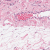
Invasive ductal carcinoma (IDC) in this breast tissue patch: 0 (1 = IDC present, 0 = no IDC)